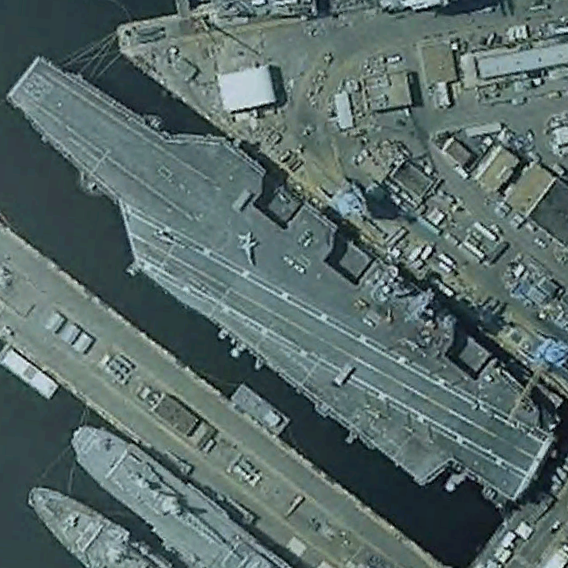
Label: aircraft_carrier